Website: macys
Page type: customer-info-address
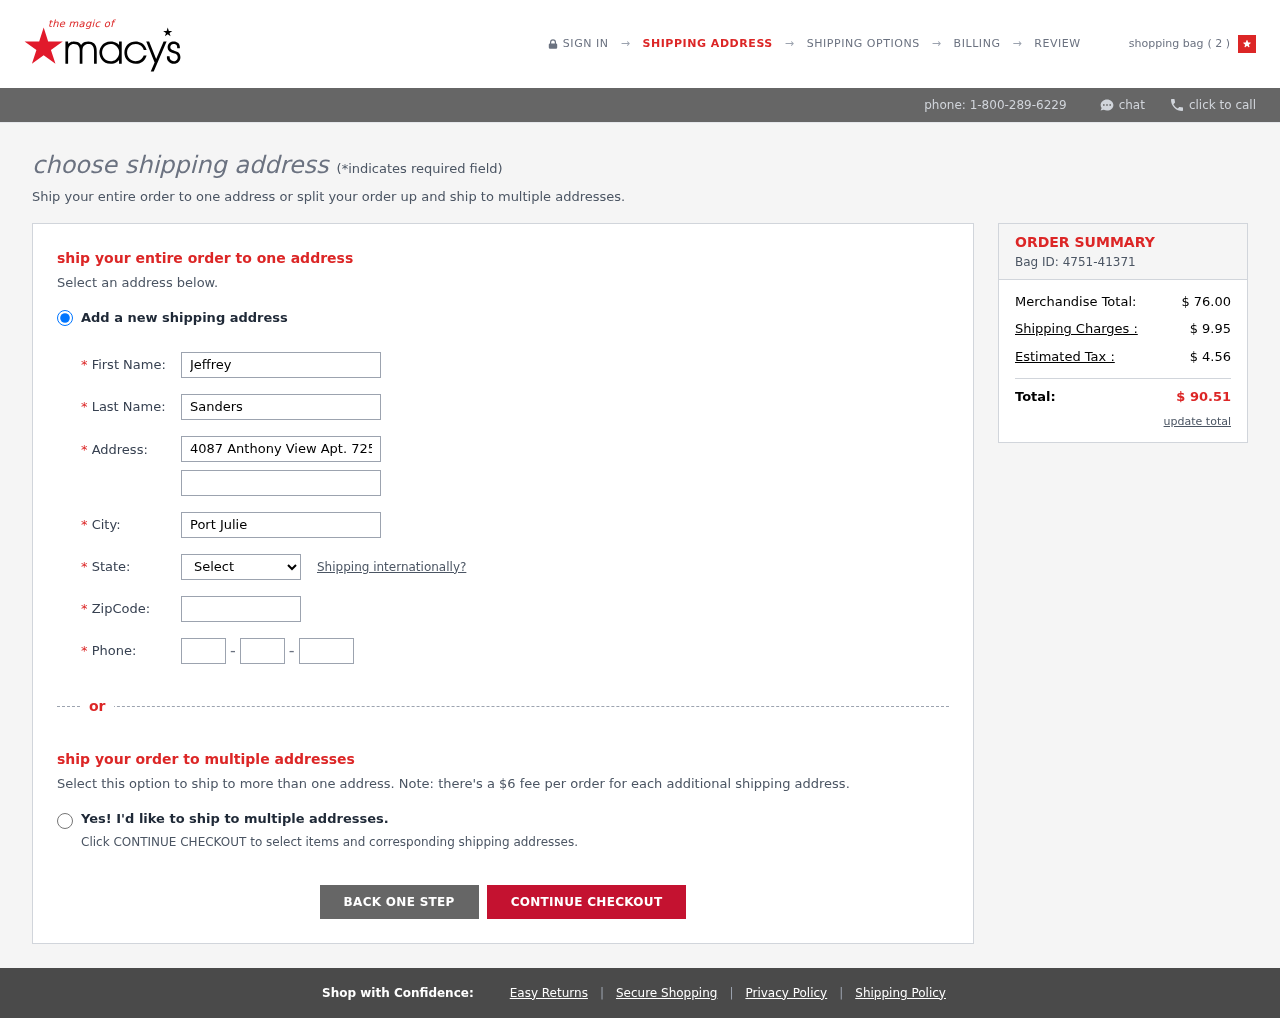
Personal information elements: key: PII_CITY
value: Port Julie
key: PII_FIRSTNAME
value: Jeffrey
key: PII_LASTNAME
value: Sanders
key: PII_PHONE_AREA
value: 678
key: PII_PHONE_PREFIX
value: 494
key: PII_PHONE_SUFFIX
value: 8142
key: PII_POSTCODE
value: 41143
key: PII_STATE_ABBR
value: ND
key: PII_STREET
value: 4087 Anthony View Apt. 725
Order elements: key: ORDER_NUM_ITEMS
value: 2
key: ORDER_ID
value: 4751-41371
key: ORDER_SUBTOTAL
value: $ 76.00
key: ORDER_SHIPPING_COST
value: $ 9.95
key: ORDER_TAX
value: $ 4.56
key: ORDER_TOTAL
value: $ 90.51